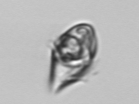
Label: Gyrodinium